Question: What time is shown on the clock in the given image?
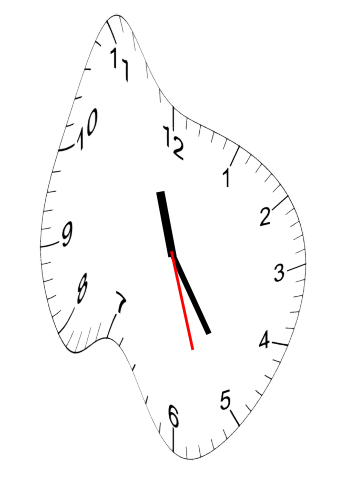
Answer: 11:24:27